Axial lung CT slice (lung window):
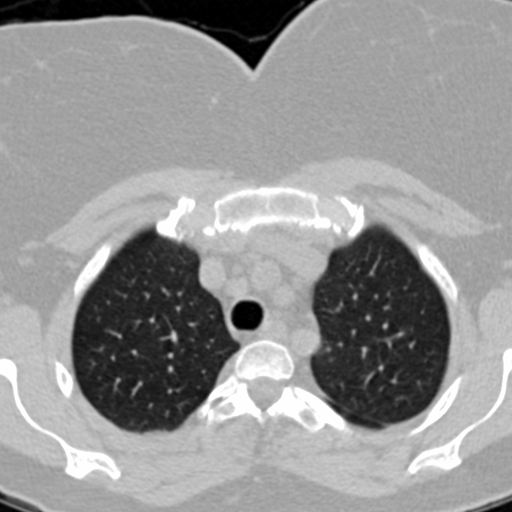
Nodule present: no